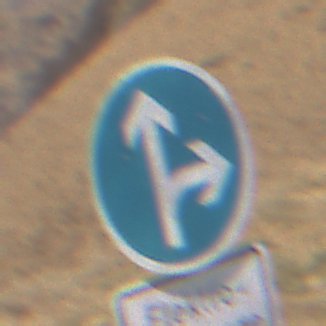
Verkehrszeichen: VorgeschriebeneFahrtrichtungGeradeausOderRechts
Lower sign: BesondereFahrzeugeUndTransportgueter11
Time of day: Midday
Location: Outdoor (Nature)
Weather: Clear
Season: NotSpecified
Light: Natural